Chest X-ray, PA view. Patient: 38 years old, sex F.
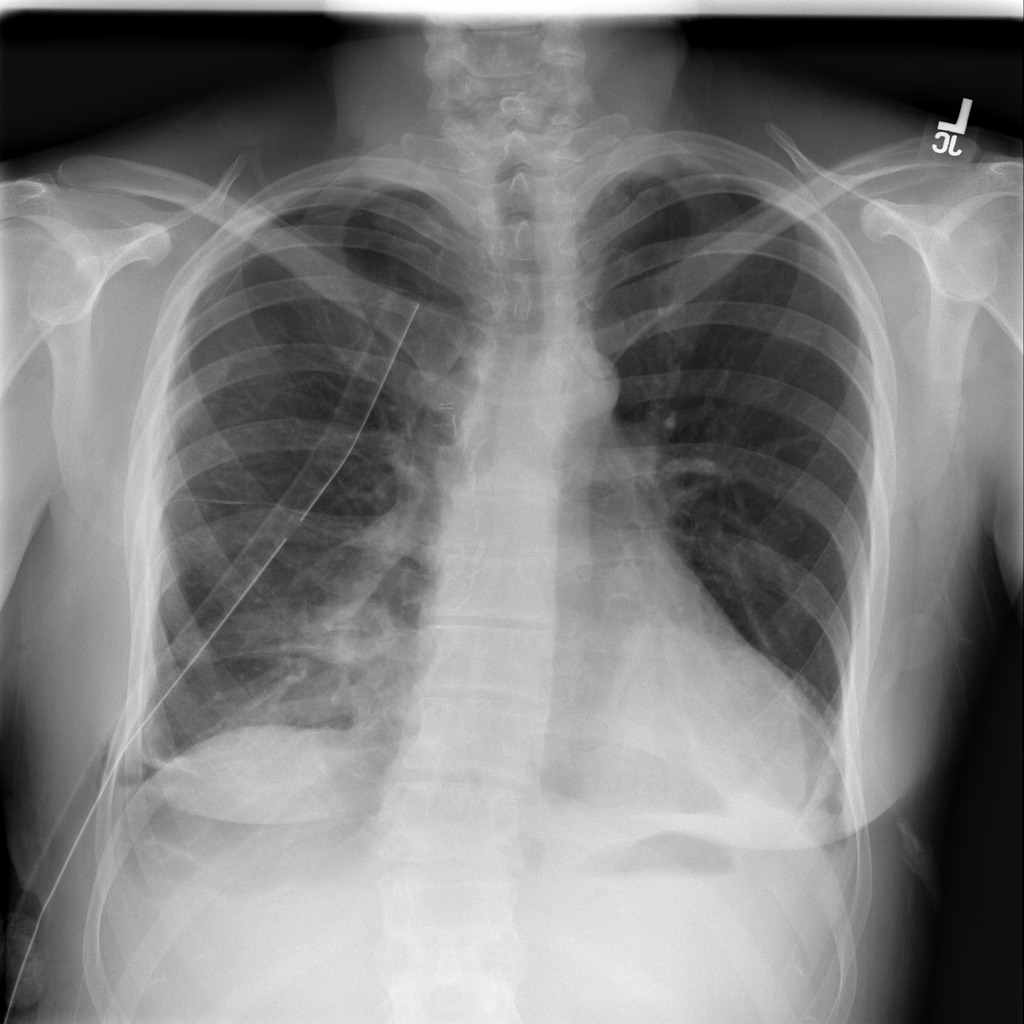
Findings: Pneumothorax